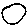
Label: circle